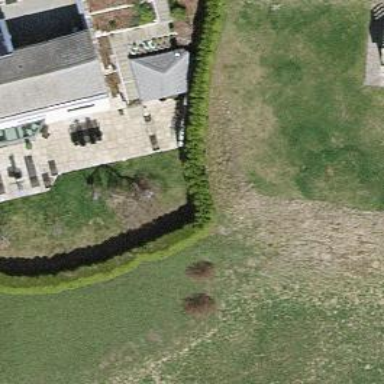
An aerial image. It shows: Hedge barrier.